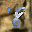
Label: 8